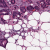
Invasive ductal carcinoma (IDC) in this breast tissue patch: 1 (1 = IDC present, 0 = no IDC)